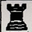
Piece: bR